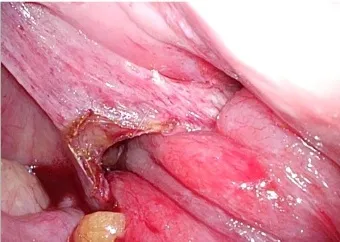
Pictures on surgery. . B: Using an ultrasonic coagulation device, an incision was made on the broad ligament of the uterus to dilate the hernia orifice.
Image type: medical_photograph (other_medical_photograph)